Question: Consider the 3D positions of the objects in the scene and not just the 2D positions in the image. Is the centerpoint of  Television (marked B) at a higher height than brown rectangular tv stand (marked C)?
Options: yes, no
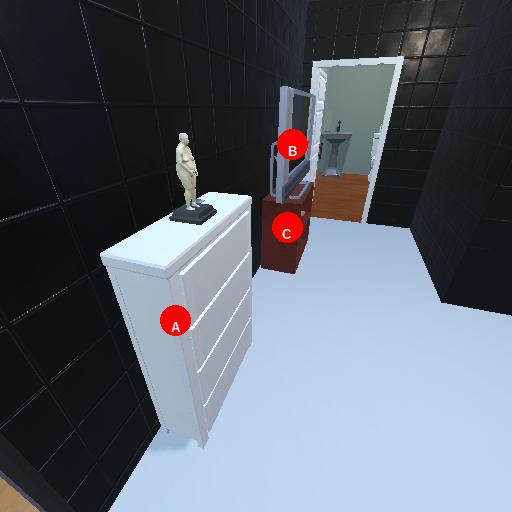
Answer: yes